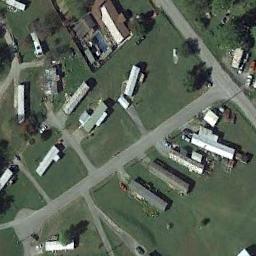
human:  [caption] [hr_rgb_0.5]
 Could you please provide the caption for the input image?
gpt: There are four rows of white mobile homes and a U-shaped path .

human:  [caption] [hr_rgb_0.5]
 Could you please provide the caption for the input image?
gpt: The mobile home park is on the grass next to the thoroughfare .

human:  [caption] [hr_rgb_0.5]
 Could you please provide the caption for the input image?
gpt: Many buildings of different shapes and sizes are in mobile home parks .

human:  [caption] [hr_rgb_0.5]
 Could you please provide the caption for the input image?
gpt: The mobile home park has some mobile homes on the grass .

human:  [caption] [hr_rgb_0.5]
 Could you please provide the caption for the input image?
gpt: There are some buildings on green lawns on the mobile home park .